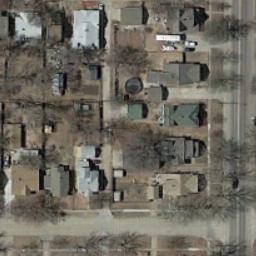
Label: residential